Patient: sex F, age 65
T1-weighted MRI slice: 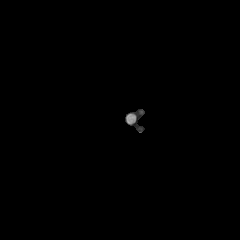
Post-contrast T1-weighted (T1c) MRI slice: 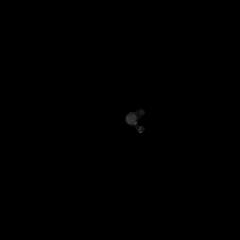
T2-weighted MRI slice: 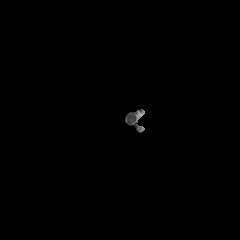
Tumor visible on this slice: no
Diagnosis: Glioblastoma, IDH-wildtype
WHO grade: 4